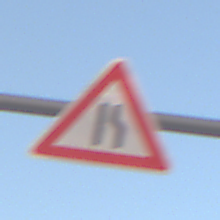
Verkehrszeichen: EinseitigVerengteFahrbahnRechts
Umgebung: Outdoor, Nature
Tageszeit: SunriseSunset
Wetter: Clear
Licht: Natural
Jahreszeit: NotSpecified
Kontrast: HighContrast